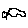
Label: car